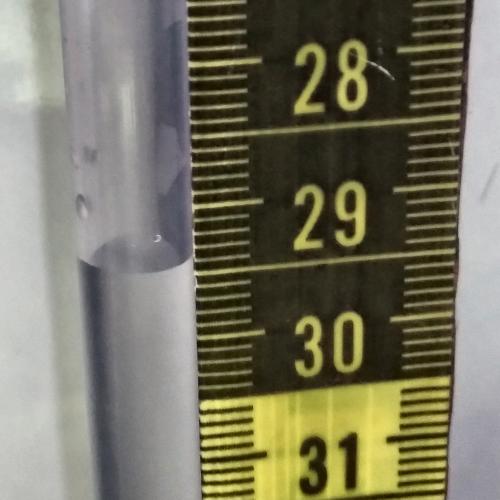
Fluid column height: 29.4 cm